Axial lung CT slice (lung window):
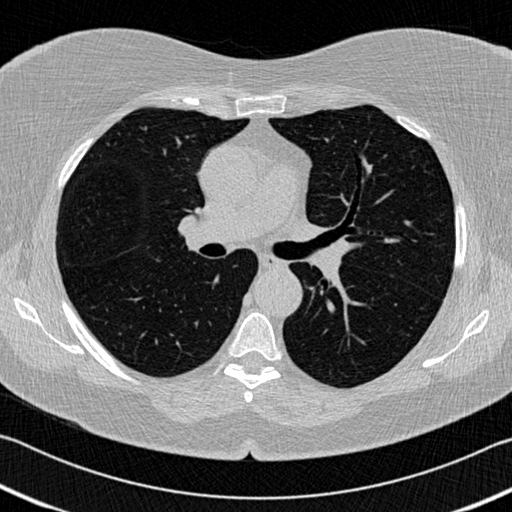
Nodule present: no